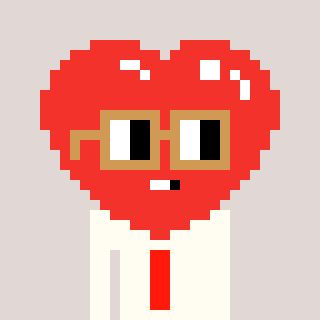
a pixel art character with square brown glasses, a heart-shaped head and a grayscale-colored body on a warm background